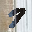
Label: 7